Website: apple
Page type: payment
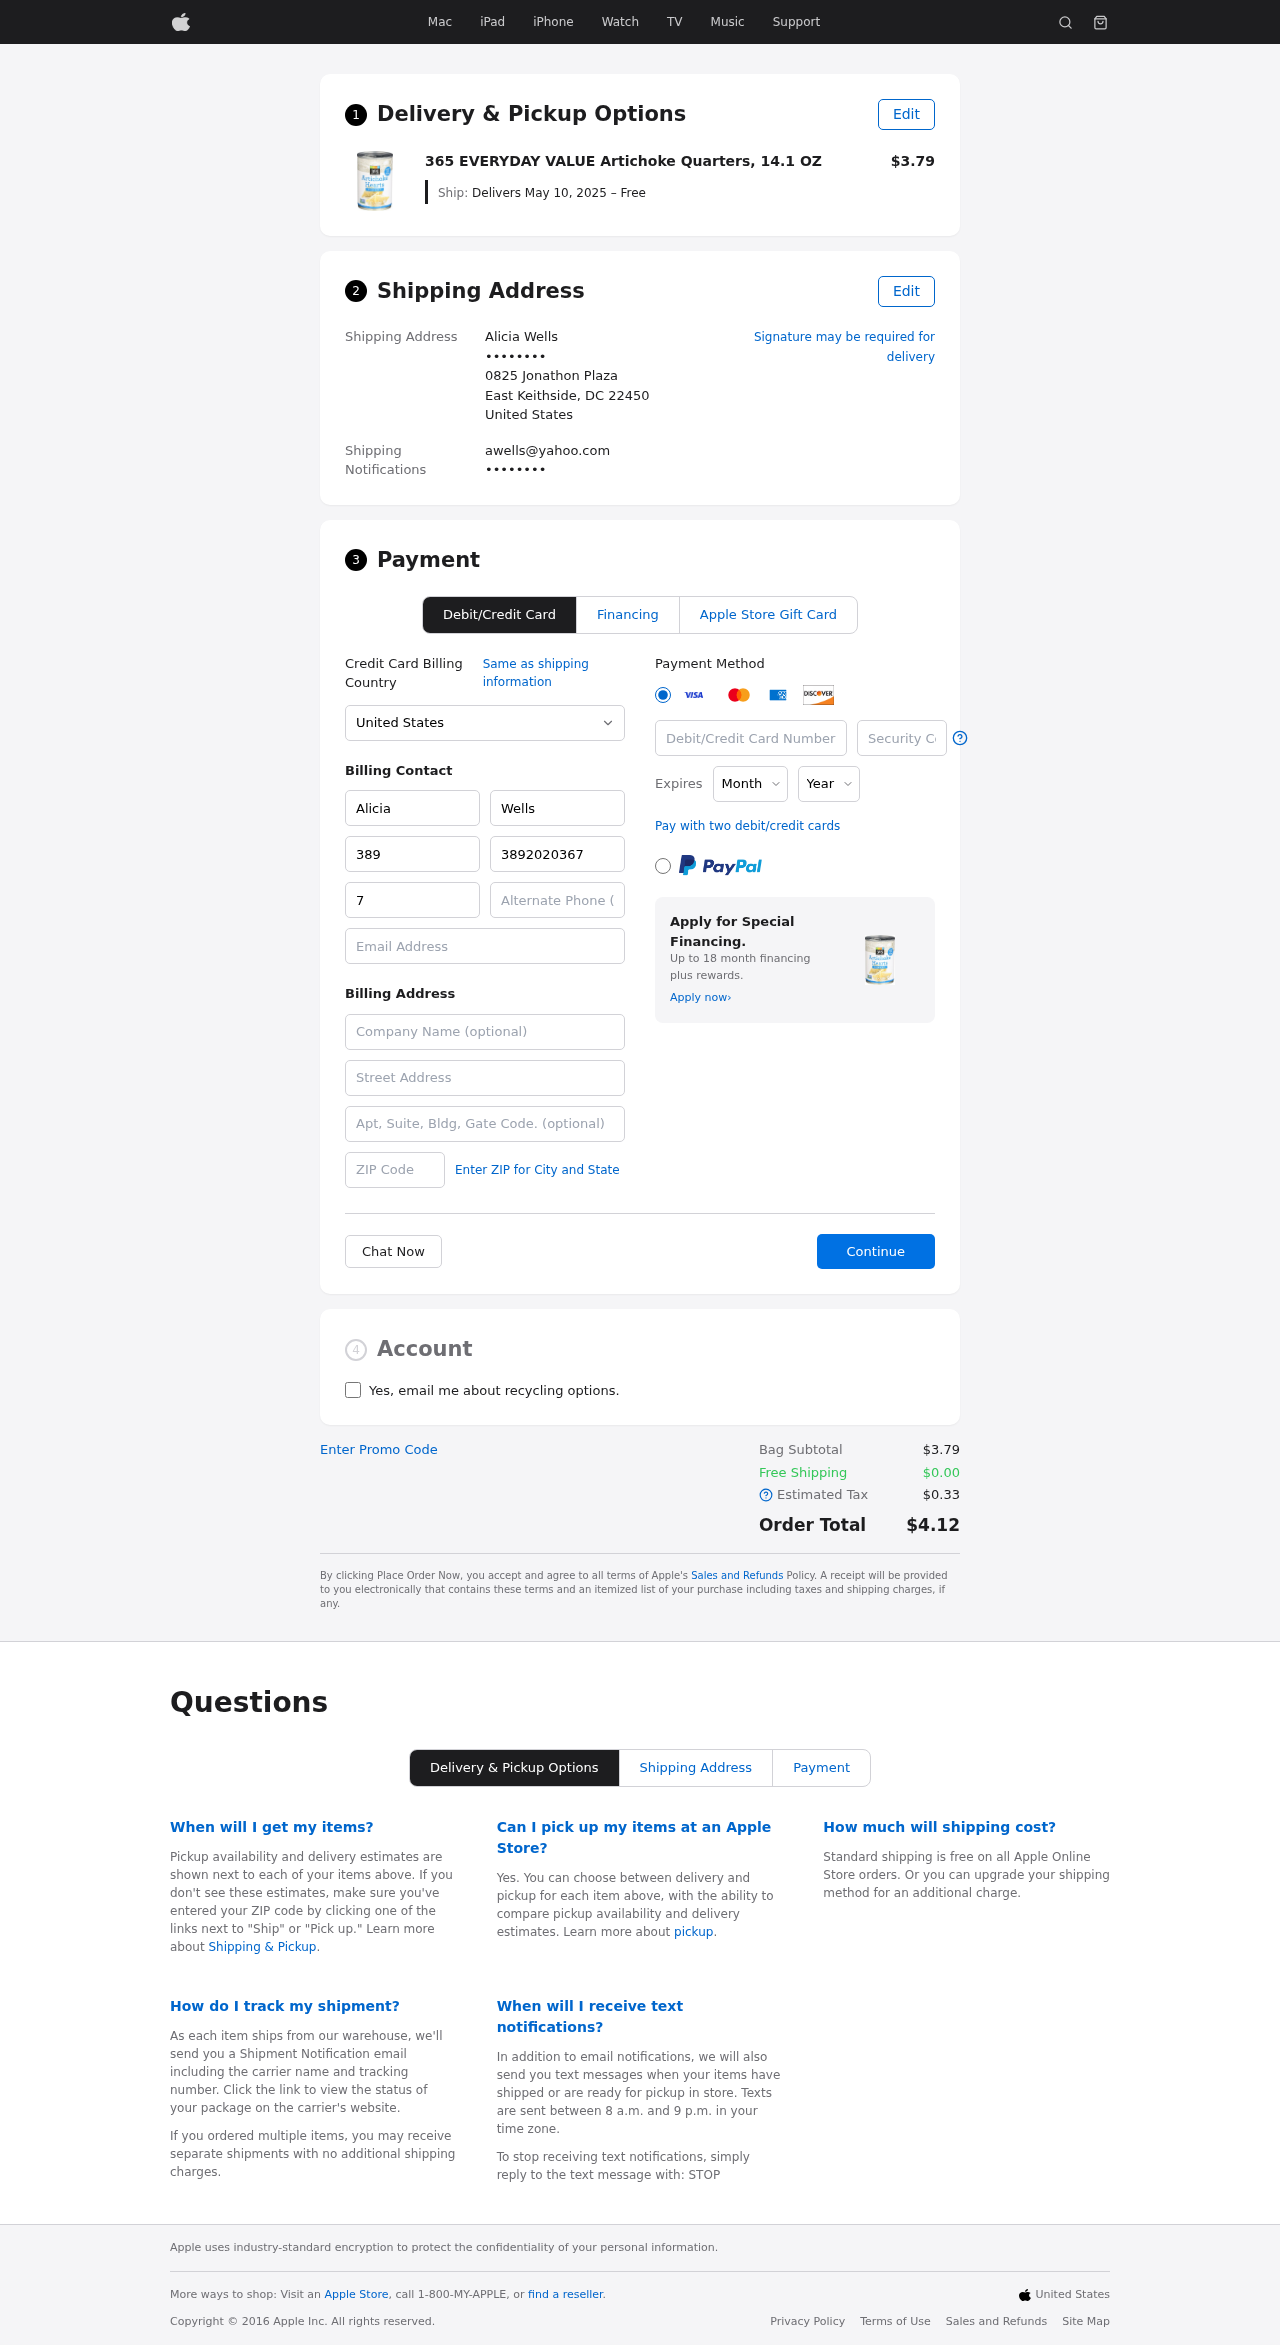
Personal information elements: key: PII_CARD_CVV
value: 6591
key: PII_CARD_EXPIRY_MONTH
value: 06
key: PII_CARD_EXPIRY_YEAR
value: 28
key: PII_CARD_NUMBER
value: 3472 8661 9526 061
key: PII_CITY_STATE_ZIP
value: East Keithside, DC 22450
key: PII_COUNTRY
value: United States
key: PII_EMAIL
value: awells@yahoo.com
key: PII_EMAIL2
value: awells@yahoo.com
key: PII_FIRSTNAME
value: Alicia
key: PII_FULLNAME
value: Alicia Wells
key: PII_LASTNAME
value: Wells
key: PII_PHONE3
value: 3892020367
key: PII_PHONE_ALT
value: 7034886848
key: PII_PHONE_ALT_AREA
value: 703
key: PII_PHONE_AREA
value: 389
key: PII_SECURITY_CODE
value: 42657
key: PII_STREET
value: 0825 Jonathon Plaza
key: PII_PHONE
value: ••••••••
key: PII_PHONE2
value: ••••••••
Product elements: key: PRODUCT1_NAME
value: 365 EVERYDAY VALUE Artichoke Quarters, 14.1 OZ
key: PRODUCT1_PRICE
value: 3.79
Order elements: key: ORDER_DELIVERY_DATE
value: Delivers May 10, 2025 – Free
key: ORDER_SUBTOTAL
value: $3.79
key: ORDER_SHIPPING_COST
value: $0.00
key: ORDER_TAX
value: $0.33
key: ORDER_TOTAL
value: $4.12